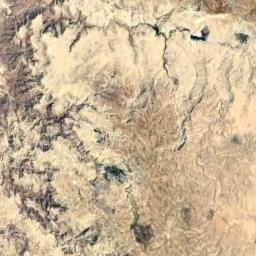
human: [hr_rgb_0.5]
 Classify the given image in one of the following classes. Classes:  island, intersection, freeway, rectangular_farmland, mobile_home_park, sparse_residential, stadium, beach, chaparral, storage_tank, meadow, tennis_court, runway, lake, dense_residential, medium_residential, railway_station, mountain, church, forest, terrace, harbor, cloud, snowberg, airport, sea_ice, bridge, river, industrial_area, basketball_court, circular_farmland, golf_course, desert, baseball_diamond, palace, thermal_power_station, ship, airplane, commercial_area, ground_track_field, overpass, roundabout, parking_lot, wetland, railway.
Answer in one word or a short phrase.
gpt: mountain